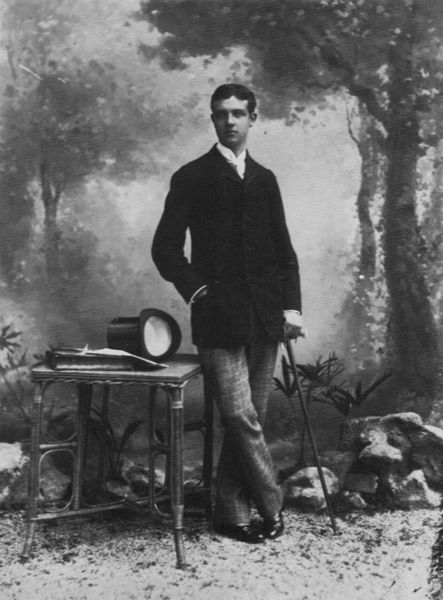
Titel: Henri Prince d'Orléans (1867-1901), Asienforscher
Künstler: Atelier Nadar
Institution: unbekannt
Schlagwörter: baum, hand, mann, weiß, bäume, landschaft, grau, hintergrund, hut, profil, schwarz, tisch, zylinder, hose, jacke, portrait, porträt, wald, stock, beine, gehstock, angelehnt, foto, fotografie, photographie, buch, spazierstock, tasche, jagd, photo, halbprofil, aktentasche, gekreuzt, studio, büume, inszeniert, studiobild